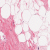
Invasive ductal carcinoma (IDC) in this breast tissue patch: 0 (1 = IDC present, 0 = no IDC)